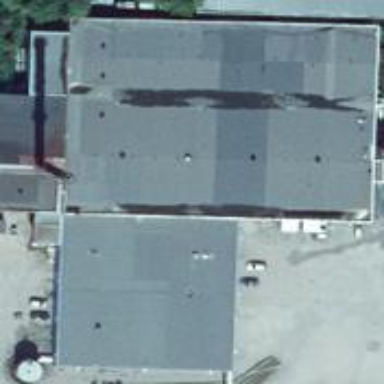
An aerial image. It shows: Industrial building.